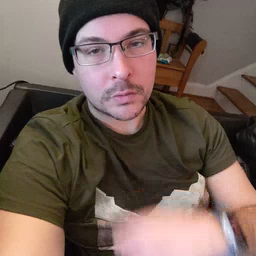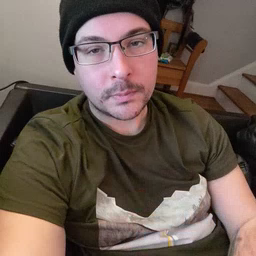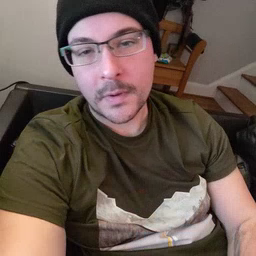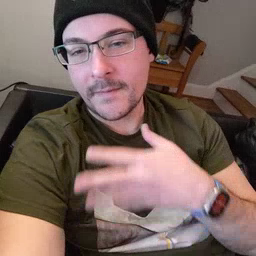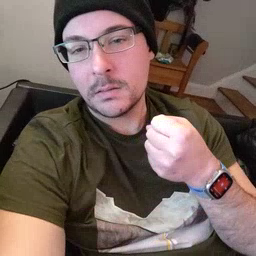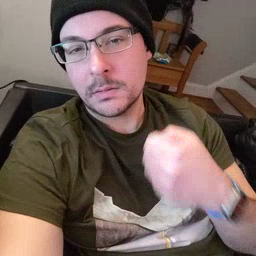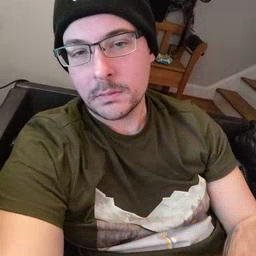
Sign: fast